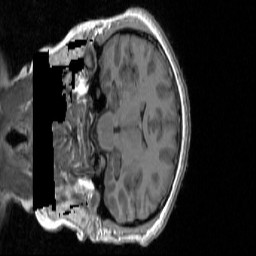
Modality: T1w
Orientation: coronal